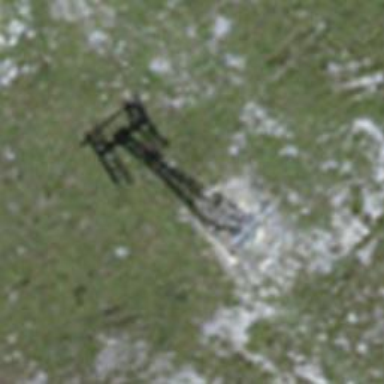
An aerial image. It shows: Pylon used for aerialway.